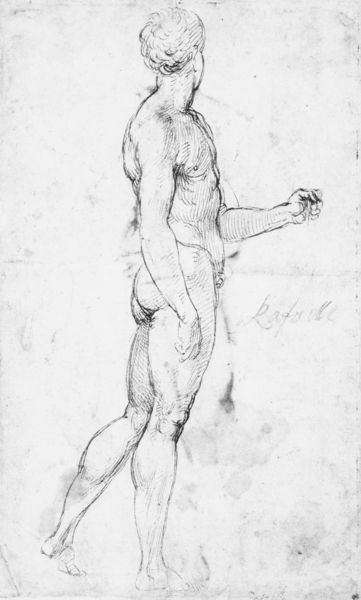
Titel: Studie nach dem Modell für Michelangelos David
Künstler: Raffael
Institution: London,  British Museum
Schlagwörter: akt, hand, kopf, mann, nackt, bewegung, haar, profil, rücken, skizze, zeichnung, arm, halten, stehen, pose, stehend, rechts, bein, studie, kontrapost, links, schraffur, gedreht, rafael, raffael, hlaten, rafaell